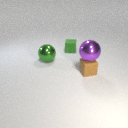
large purple metal sphere above small brown rubber cube